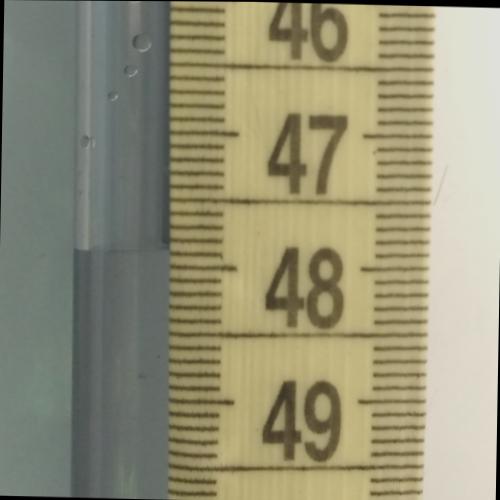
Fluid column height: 47.9 cm